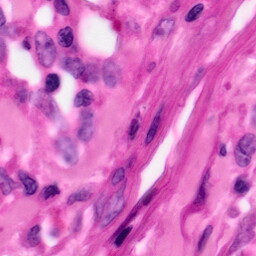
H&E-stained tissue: Pancreatic